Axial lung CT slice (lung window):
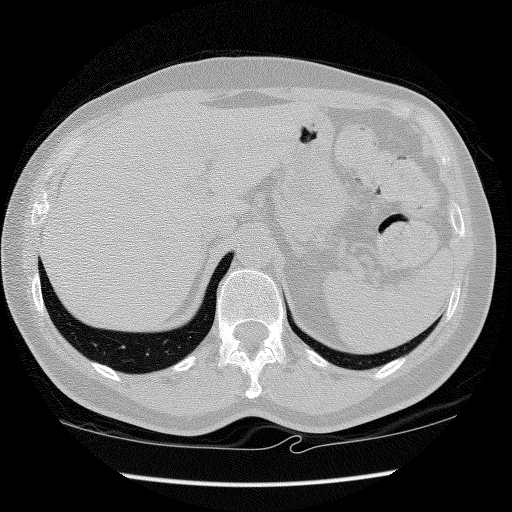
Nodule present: no